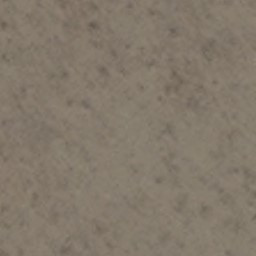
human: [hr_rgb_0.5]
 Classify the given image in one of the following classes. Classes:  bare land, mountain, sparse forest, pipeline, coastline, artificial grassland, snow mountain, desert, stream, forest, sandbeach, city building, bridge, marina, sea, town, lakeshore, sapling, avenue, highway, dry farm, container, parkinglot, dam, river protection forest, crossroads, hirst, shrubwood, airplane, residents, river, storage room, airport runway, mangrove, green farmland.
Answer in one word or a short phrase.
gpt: bare land